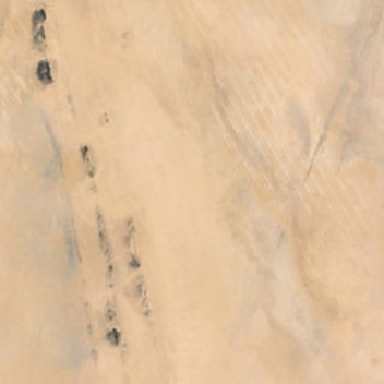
Desert road is smooth .